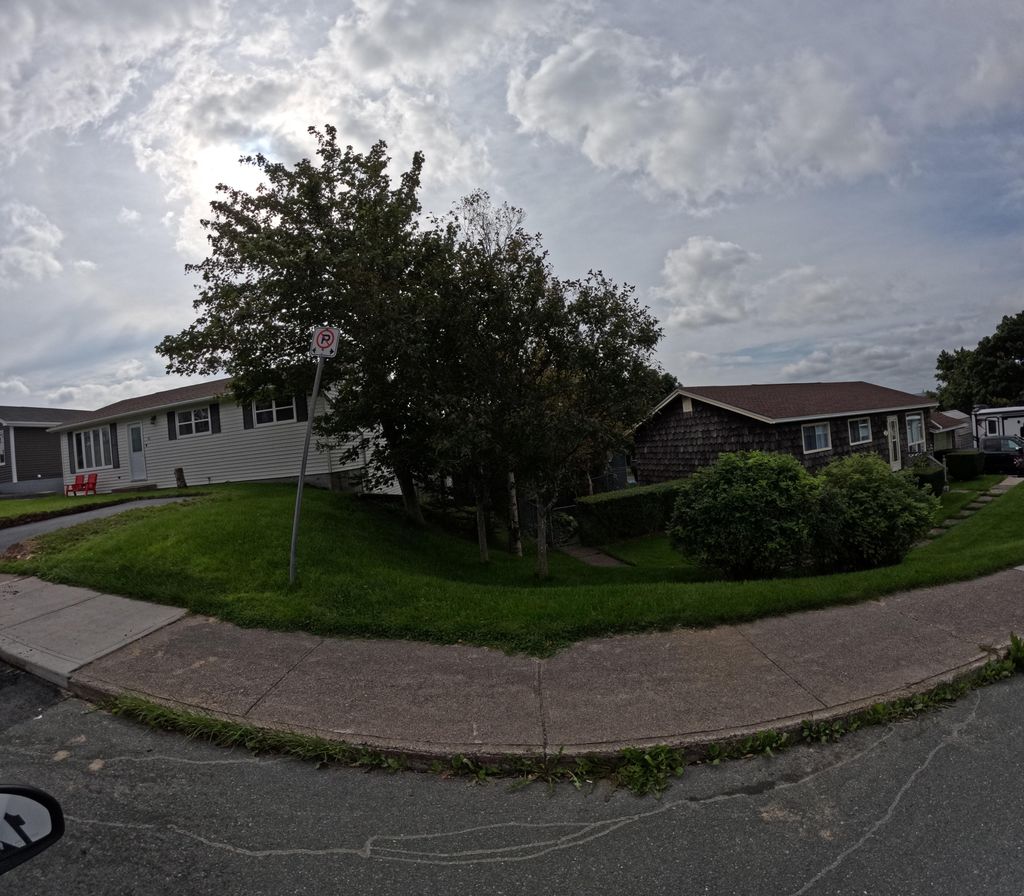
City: st_johns